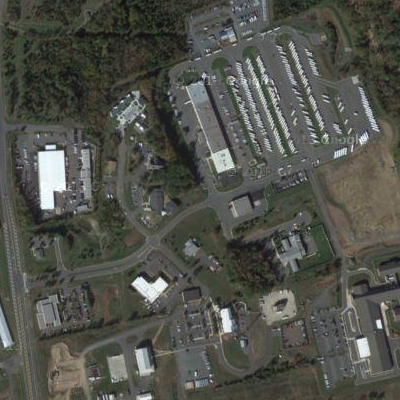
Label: gParking